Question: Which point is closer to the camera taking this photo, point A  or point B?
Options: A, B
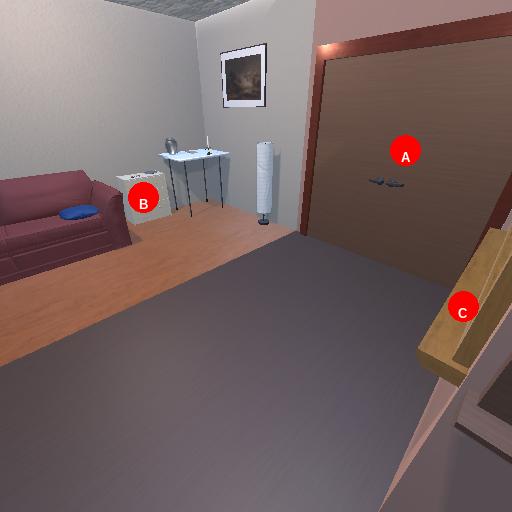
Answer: A